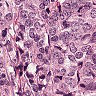
Metastatic tissue present: yes